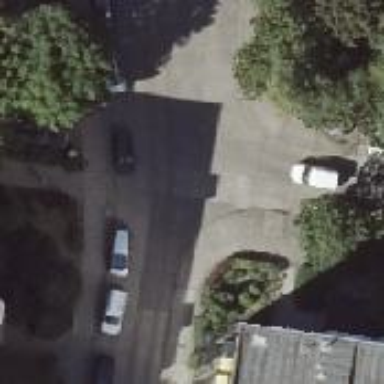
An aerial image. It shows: Sidewalk along the footway.